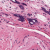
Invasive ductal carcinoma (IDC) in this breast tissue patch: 0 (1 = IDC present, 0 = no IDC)